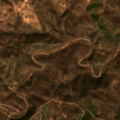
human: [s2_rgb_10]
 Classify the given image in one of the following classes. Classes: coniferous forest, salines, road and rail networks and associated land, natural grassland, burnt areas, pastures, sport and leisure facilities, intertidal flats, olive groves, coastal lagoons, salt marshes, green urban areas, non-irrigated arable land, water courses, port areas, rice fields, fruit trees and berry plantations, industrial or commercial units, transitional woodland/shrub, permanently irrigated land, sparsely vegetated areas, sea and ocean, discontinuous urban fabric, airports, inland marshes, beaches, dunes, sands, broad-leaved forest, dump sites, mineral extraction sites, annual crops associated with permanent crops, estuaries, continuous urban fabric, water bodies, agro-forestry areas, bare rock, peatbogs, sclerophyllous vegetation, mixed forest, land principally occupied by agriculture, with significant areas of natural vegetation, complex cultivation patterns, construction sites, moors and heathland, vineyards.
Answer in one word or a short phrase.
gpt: land principally occupied by agriculture, with significant areas of natural vegetation, sclerophyllous vegetation, transitional woodland/shrub